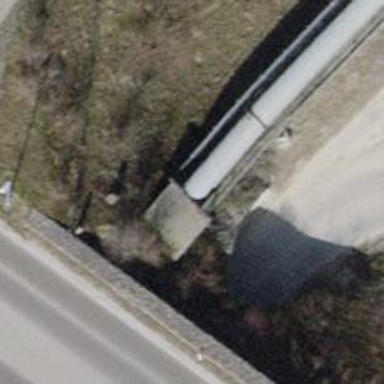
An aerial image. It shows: Tunnel.